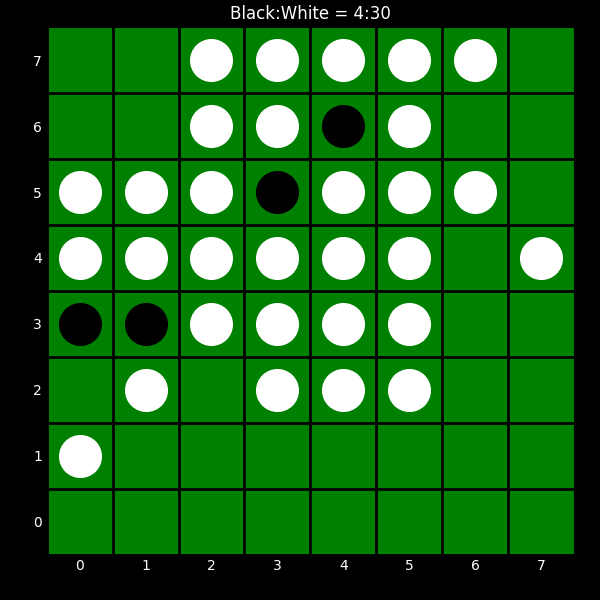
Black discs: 4
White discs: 30